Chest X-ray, PA view. Patient: 59 years old, sex M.
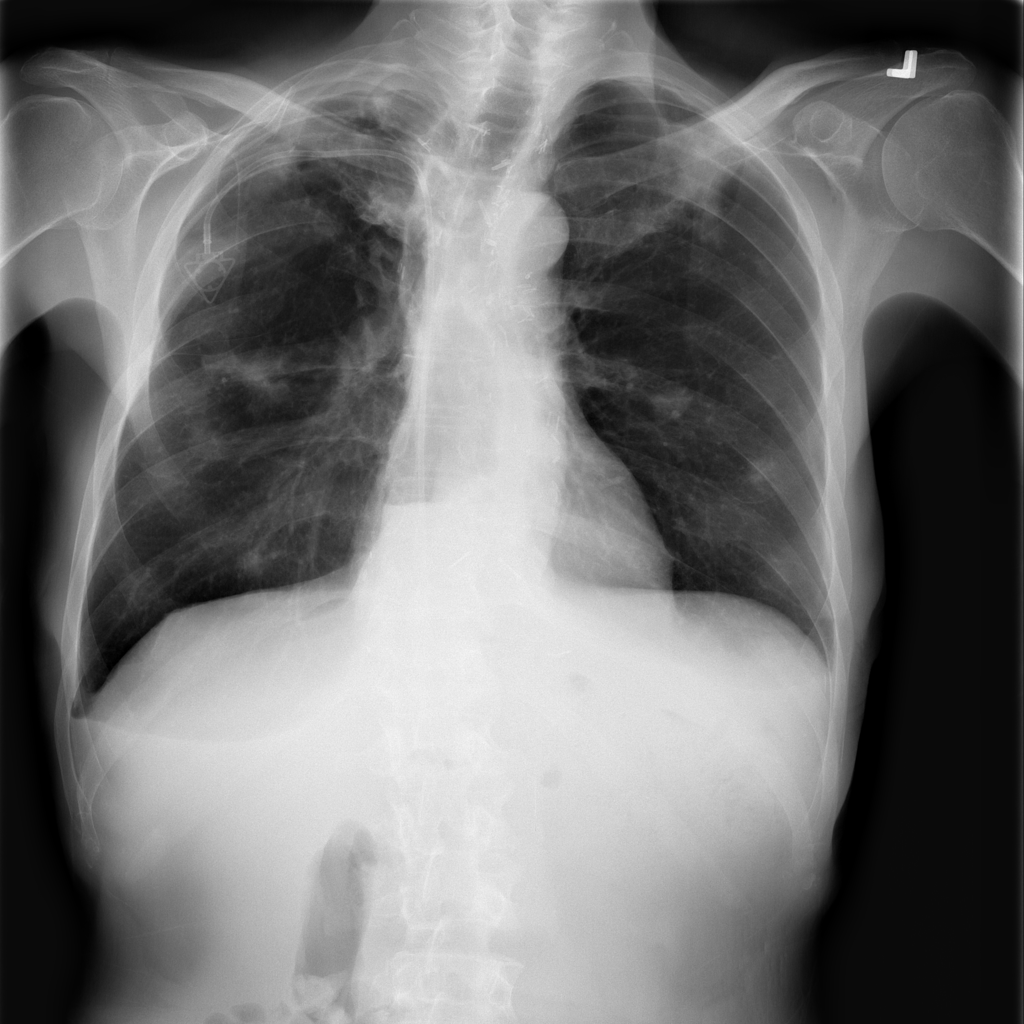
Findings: No Finding